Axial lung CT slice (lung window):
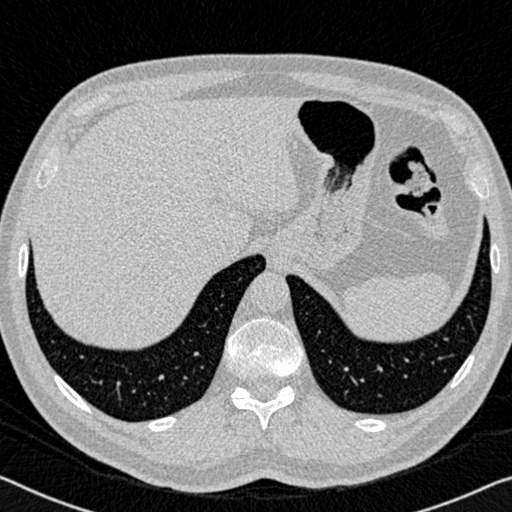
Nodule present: no